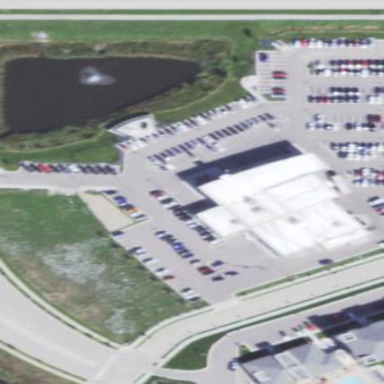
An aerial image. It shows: Commercial building housing car shop.